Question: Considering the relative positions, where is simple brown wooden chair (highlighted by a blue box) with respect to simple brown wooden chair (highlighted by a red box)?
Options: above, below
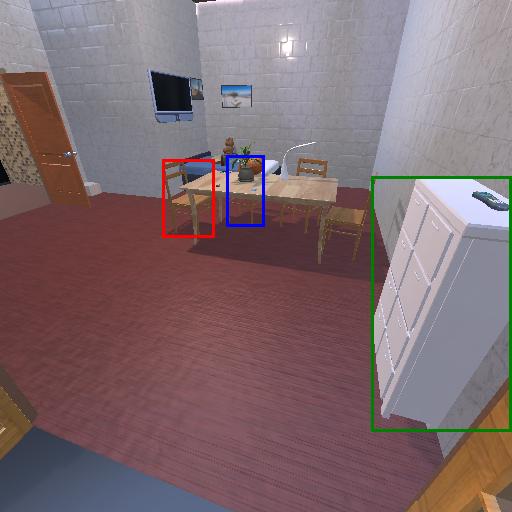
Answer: above